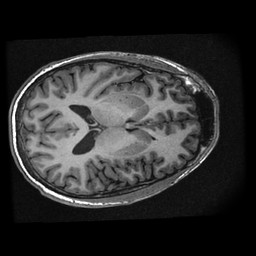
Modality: T1w
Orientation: axial
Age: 22
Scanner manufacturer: ge
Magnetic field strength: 3 T
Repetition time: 0.008304 s
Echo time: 0.003108 s